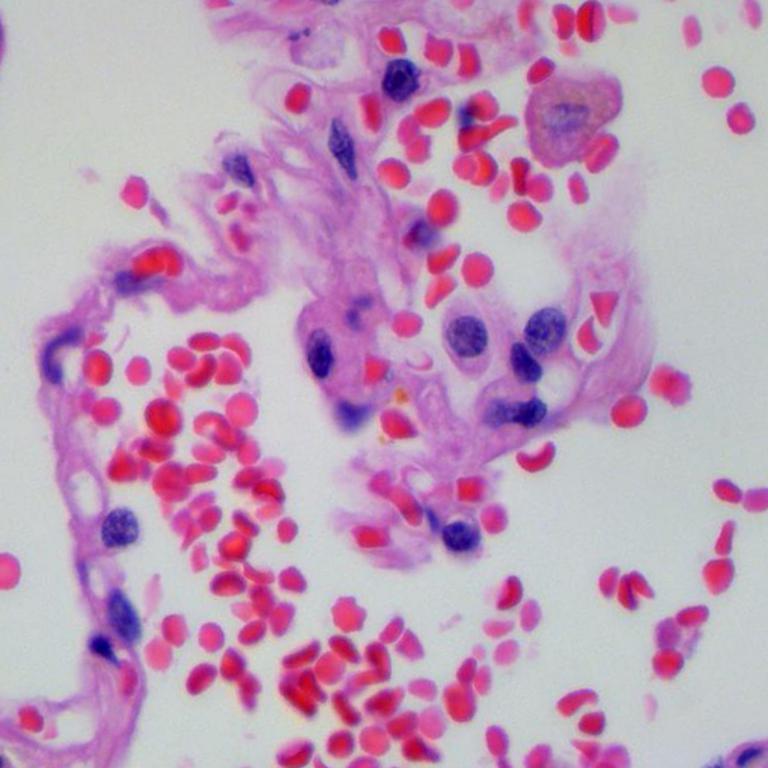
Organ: lung
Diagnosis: benign